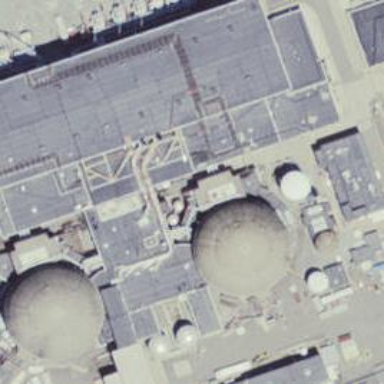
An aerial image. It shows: Nuclear power generator.